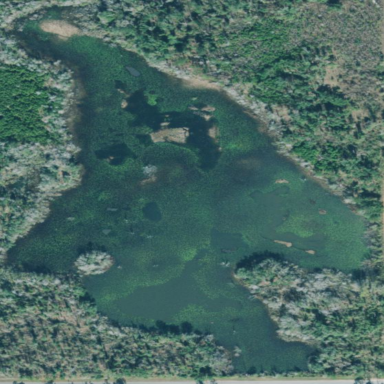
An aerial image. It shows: Serene pond surrounded by nature.